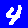
Digit: 4